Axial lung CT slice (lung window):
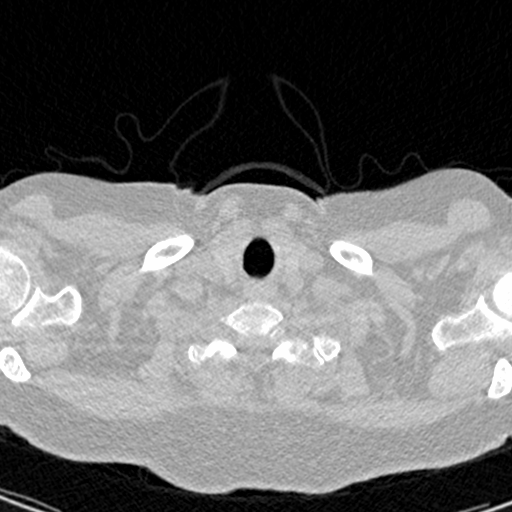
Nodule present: no